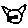
Label: cat